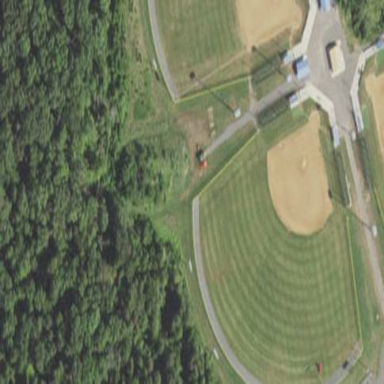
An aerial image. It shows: Baseball pitch enclosed by fence.